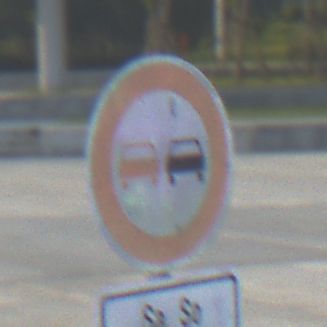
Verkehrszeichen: Ueberholverbot
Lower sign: ZeitangabenMitBeschraenkungAufWochentage9
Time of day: SunriseSunset
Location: Outdoor (Urban)
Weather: Clear
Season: NotSpecified
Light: Natural